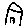
Label: house